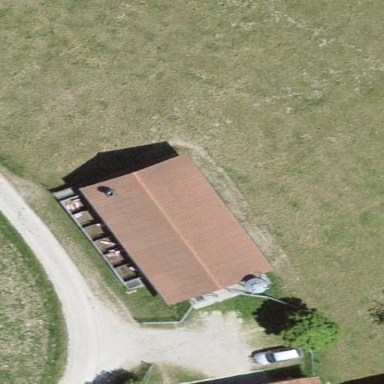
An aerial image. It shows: Sty building.